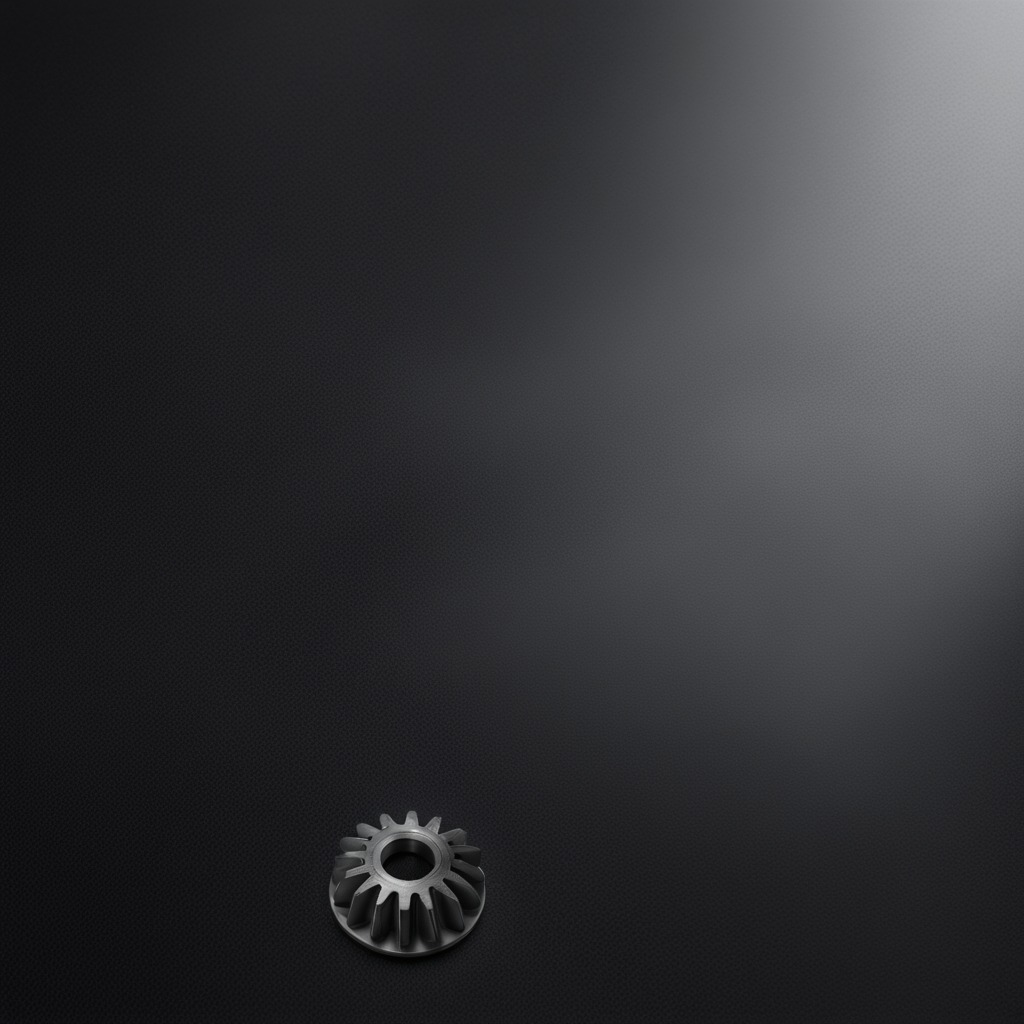
A steel gear with teeth lies on the granite tabletop inside a workshop under bright overhead lighting crisp shadows high clarity worn but beneath the mat.